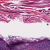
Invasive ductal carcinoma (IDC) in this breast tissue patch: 0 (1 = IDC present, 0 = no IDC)